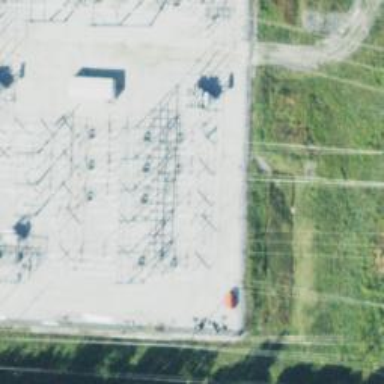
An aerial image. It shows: Switch for power supply.